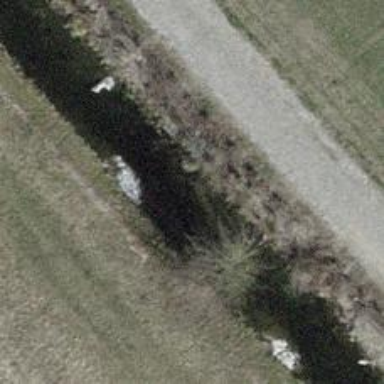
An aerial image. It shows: Ditch serving as waterway.